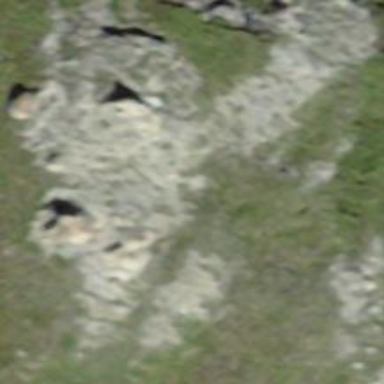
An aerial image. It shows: Landscape of bare rock.